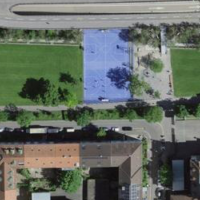
EUNIS habitat code: 57
Species observed at this site:
Geranium sanguineum